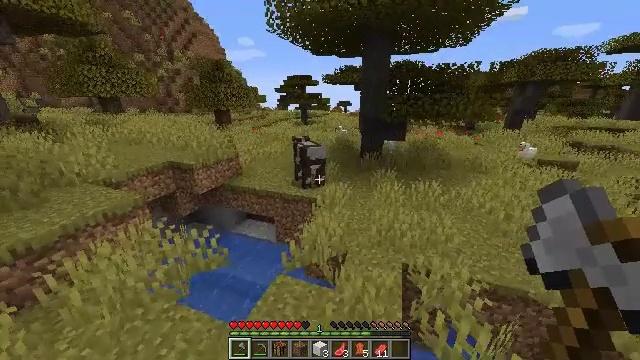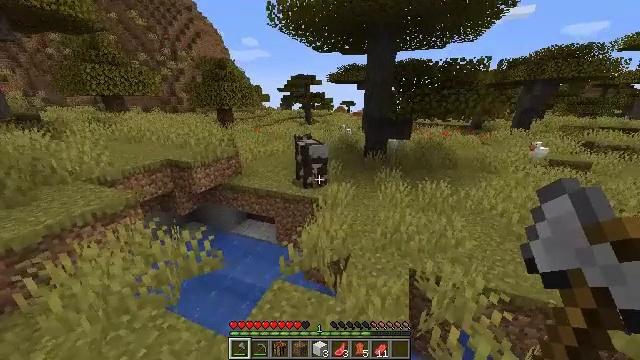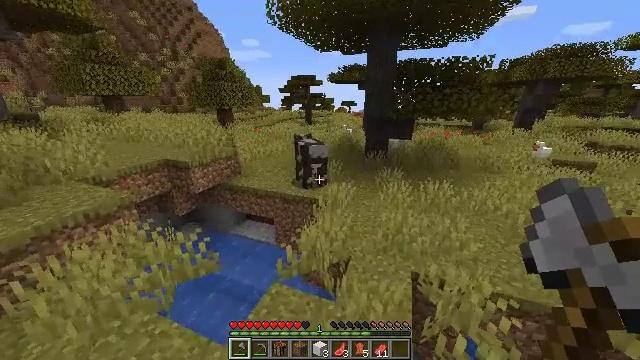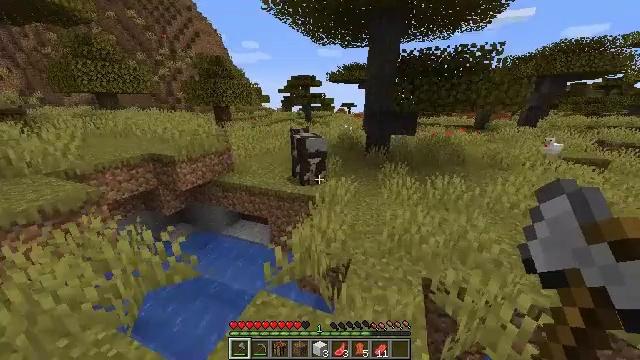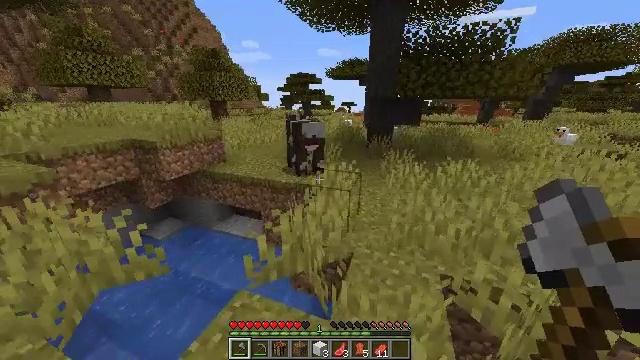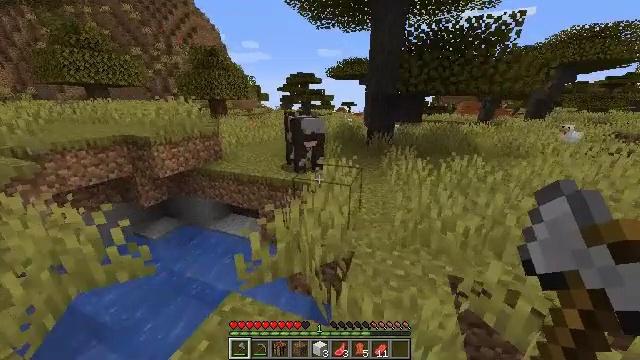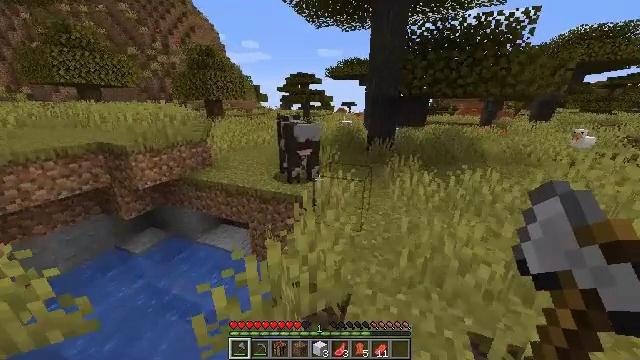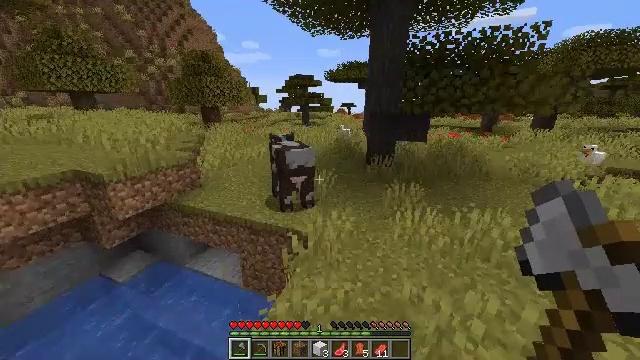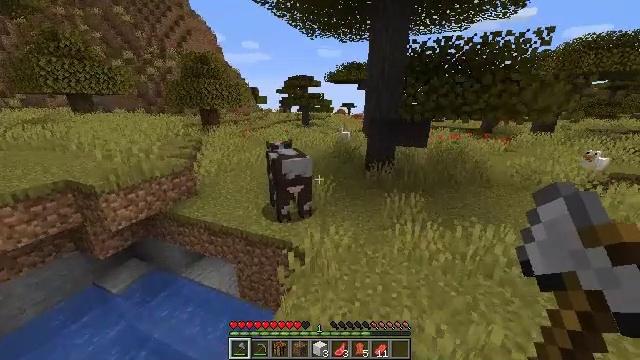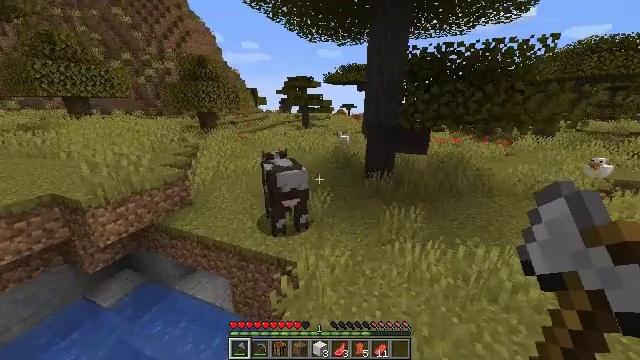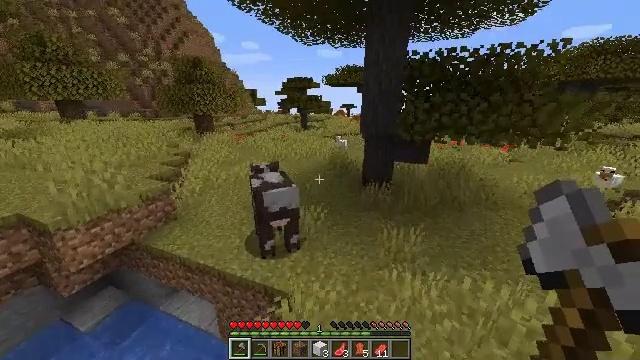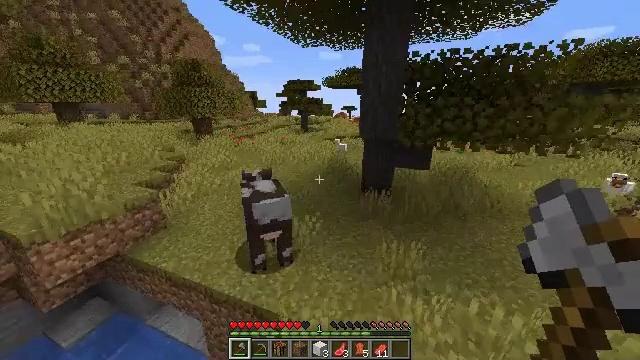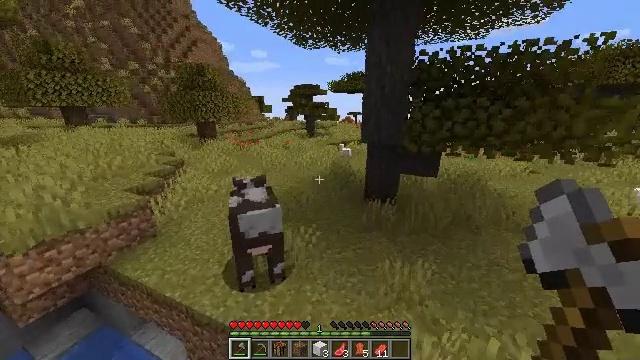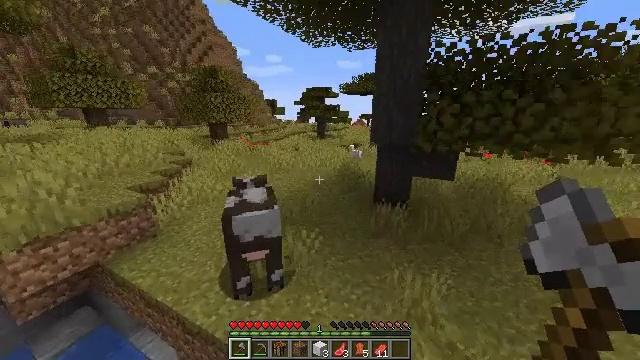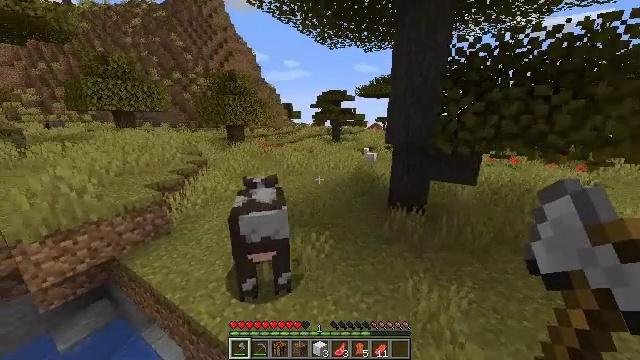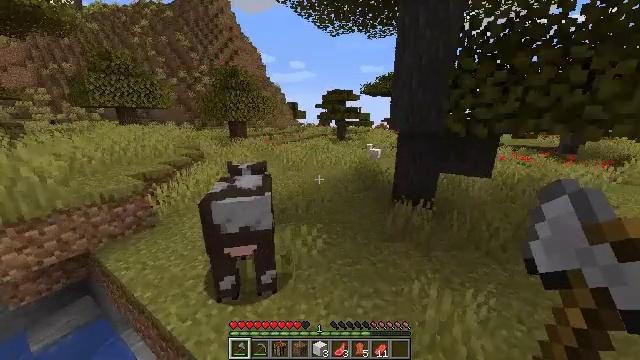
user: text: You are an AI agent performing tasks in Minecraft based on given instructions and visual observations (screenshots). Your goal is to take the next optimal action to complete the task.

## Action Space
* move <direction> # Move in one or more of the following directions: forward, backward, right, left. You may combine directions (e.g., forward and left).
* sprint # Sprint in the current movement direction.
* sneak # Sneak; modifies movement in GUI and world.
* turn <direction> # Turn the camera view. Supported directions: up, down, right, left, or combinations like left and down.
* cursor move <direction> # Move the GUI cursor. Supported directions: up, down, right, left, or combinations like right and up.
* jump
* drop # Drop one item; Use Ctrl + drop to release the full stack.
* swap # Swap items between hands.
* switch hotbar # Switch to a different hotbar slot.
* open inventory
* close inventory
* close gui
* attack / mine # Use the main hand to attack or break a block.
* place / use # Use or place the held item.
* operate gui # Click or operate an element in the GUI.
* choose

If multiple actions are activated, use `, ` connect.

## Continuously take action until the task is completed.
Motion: motion action
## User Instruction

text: Harvest tall grass for seeds.
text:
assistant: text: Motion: move forward, sprint, jump
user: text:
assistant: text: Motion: move forward, sprint, jump
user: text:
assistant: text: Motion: move forward, sprint, jump
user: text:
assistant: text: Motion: move forward, sprint, jump
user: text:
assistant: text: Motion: move forward, sprint, jump
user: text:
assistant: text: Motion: move forward and move right, sprint, jump
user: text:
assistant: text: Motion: move forward and move right, jump
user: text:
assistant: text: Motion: move forward and move right, sprint, jump
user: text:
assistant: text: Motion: move forward and move right, sprint, jump
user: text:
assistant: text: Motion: move forward and move right, sprint, jump
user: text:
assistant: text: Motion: move forward and move right, sprint, jump
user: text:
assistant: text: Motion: move forward and move right, sprint, turn left and up, jump
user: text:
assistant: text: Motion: move forward, sprint, turn left, jump
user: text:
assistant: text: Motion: move forward, sprint, turn left, jump
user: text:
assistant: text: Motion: move forward, sprint, turn left, jump
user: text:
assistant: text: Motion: move forward, sprint, jump
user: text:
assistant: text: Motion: move forward, sprint, jump
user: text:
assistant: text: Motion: move forward, sprint, jump
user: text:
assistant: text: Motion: move forward, sprint, jump
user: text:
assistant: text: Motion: move forward and move left, sprint, jump
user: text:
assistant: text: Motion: move forward and move left, sprint, jump
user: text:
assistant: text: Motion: move forward and move left, sprint, jump
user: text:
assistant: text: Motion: move forward and move left, sprint, jump
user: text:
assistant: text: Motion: move forward and move left, sprint, jump
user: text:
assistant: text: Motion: move forward, sprint, jump
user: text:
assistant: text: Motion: move forward, sprint, jump
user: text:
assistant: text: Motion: move forward, sprint, turn right, jump
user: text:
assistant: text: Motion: move forward, sprint, turn right, jump
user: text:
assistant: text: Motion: move forward, sprint, turn right, jump
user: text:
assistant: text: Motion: move forward, sprint, turn right, jump